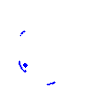
Particle: kaon